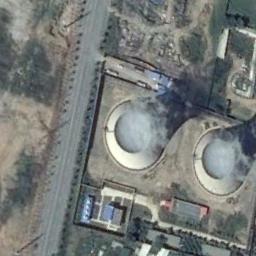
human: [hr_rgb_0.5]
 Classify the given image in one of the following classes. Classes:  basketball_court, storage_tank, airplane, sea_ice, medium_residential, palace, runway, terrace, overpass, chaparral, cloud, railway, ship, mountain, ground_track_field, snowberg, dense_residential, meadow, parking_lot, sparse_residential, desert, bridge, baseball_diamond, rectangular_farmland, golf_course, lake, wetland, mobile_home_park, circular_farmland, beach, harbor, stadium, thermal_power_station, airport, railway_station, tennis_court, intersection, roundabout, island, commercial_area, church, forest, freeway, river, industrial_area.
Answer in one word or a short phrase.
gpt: thermal_power_station